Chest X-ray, AP view. Patient: 37 years old, sex F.
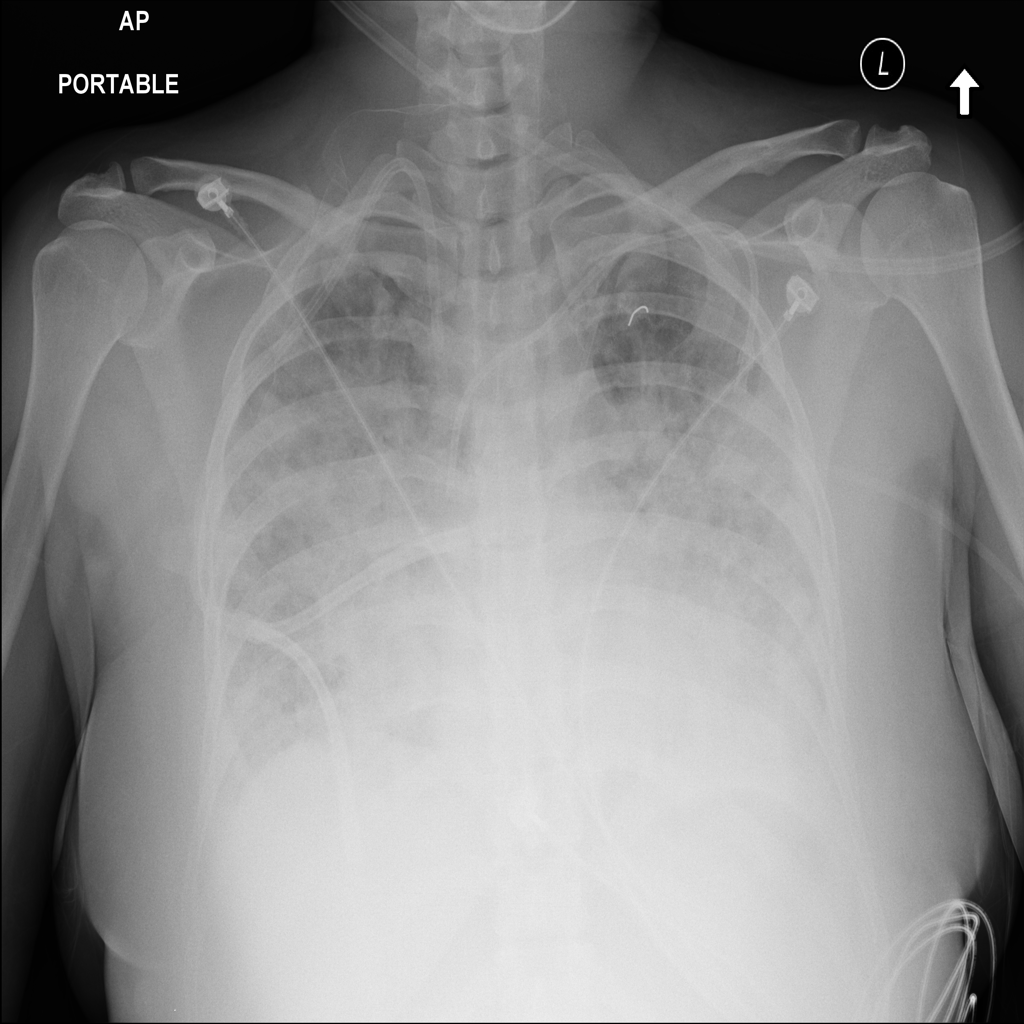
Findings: Edema, Infiltration